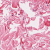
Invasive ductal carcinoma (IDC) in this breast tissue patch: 0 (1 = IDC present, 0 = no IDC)